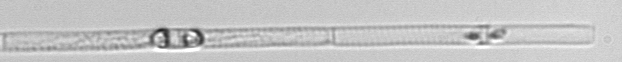
Label: Dactyliosolen_blavyanus